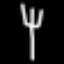
Label: fork